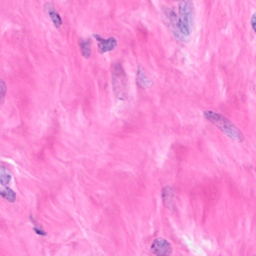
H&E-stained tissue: Breast